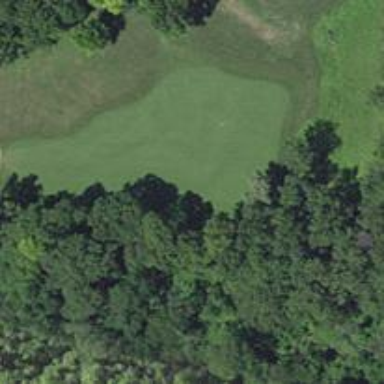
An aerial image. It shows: Golf hole.